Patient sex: M
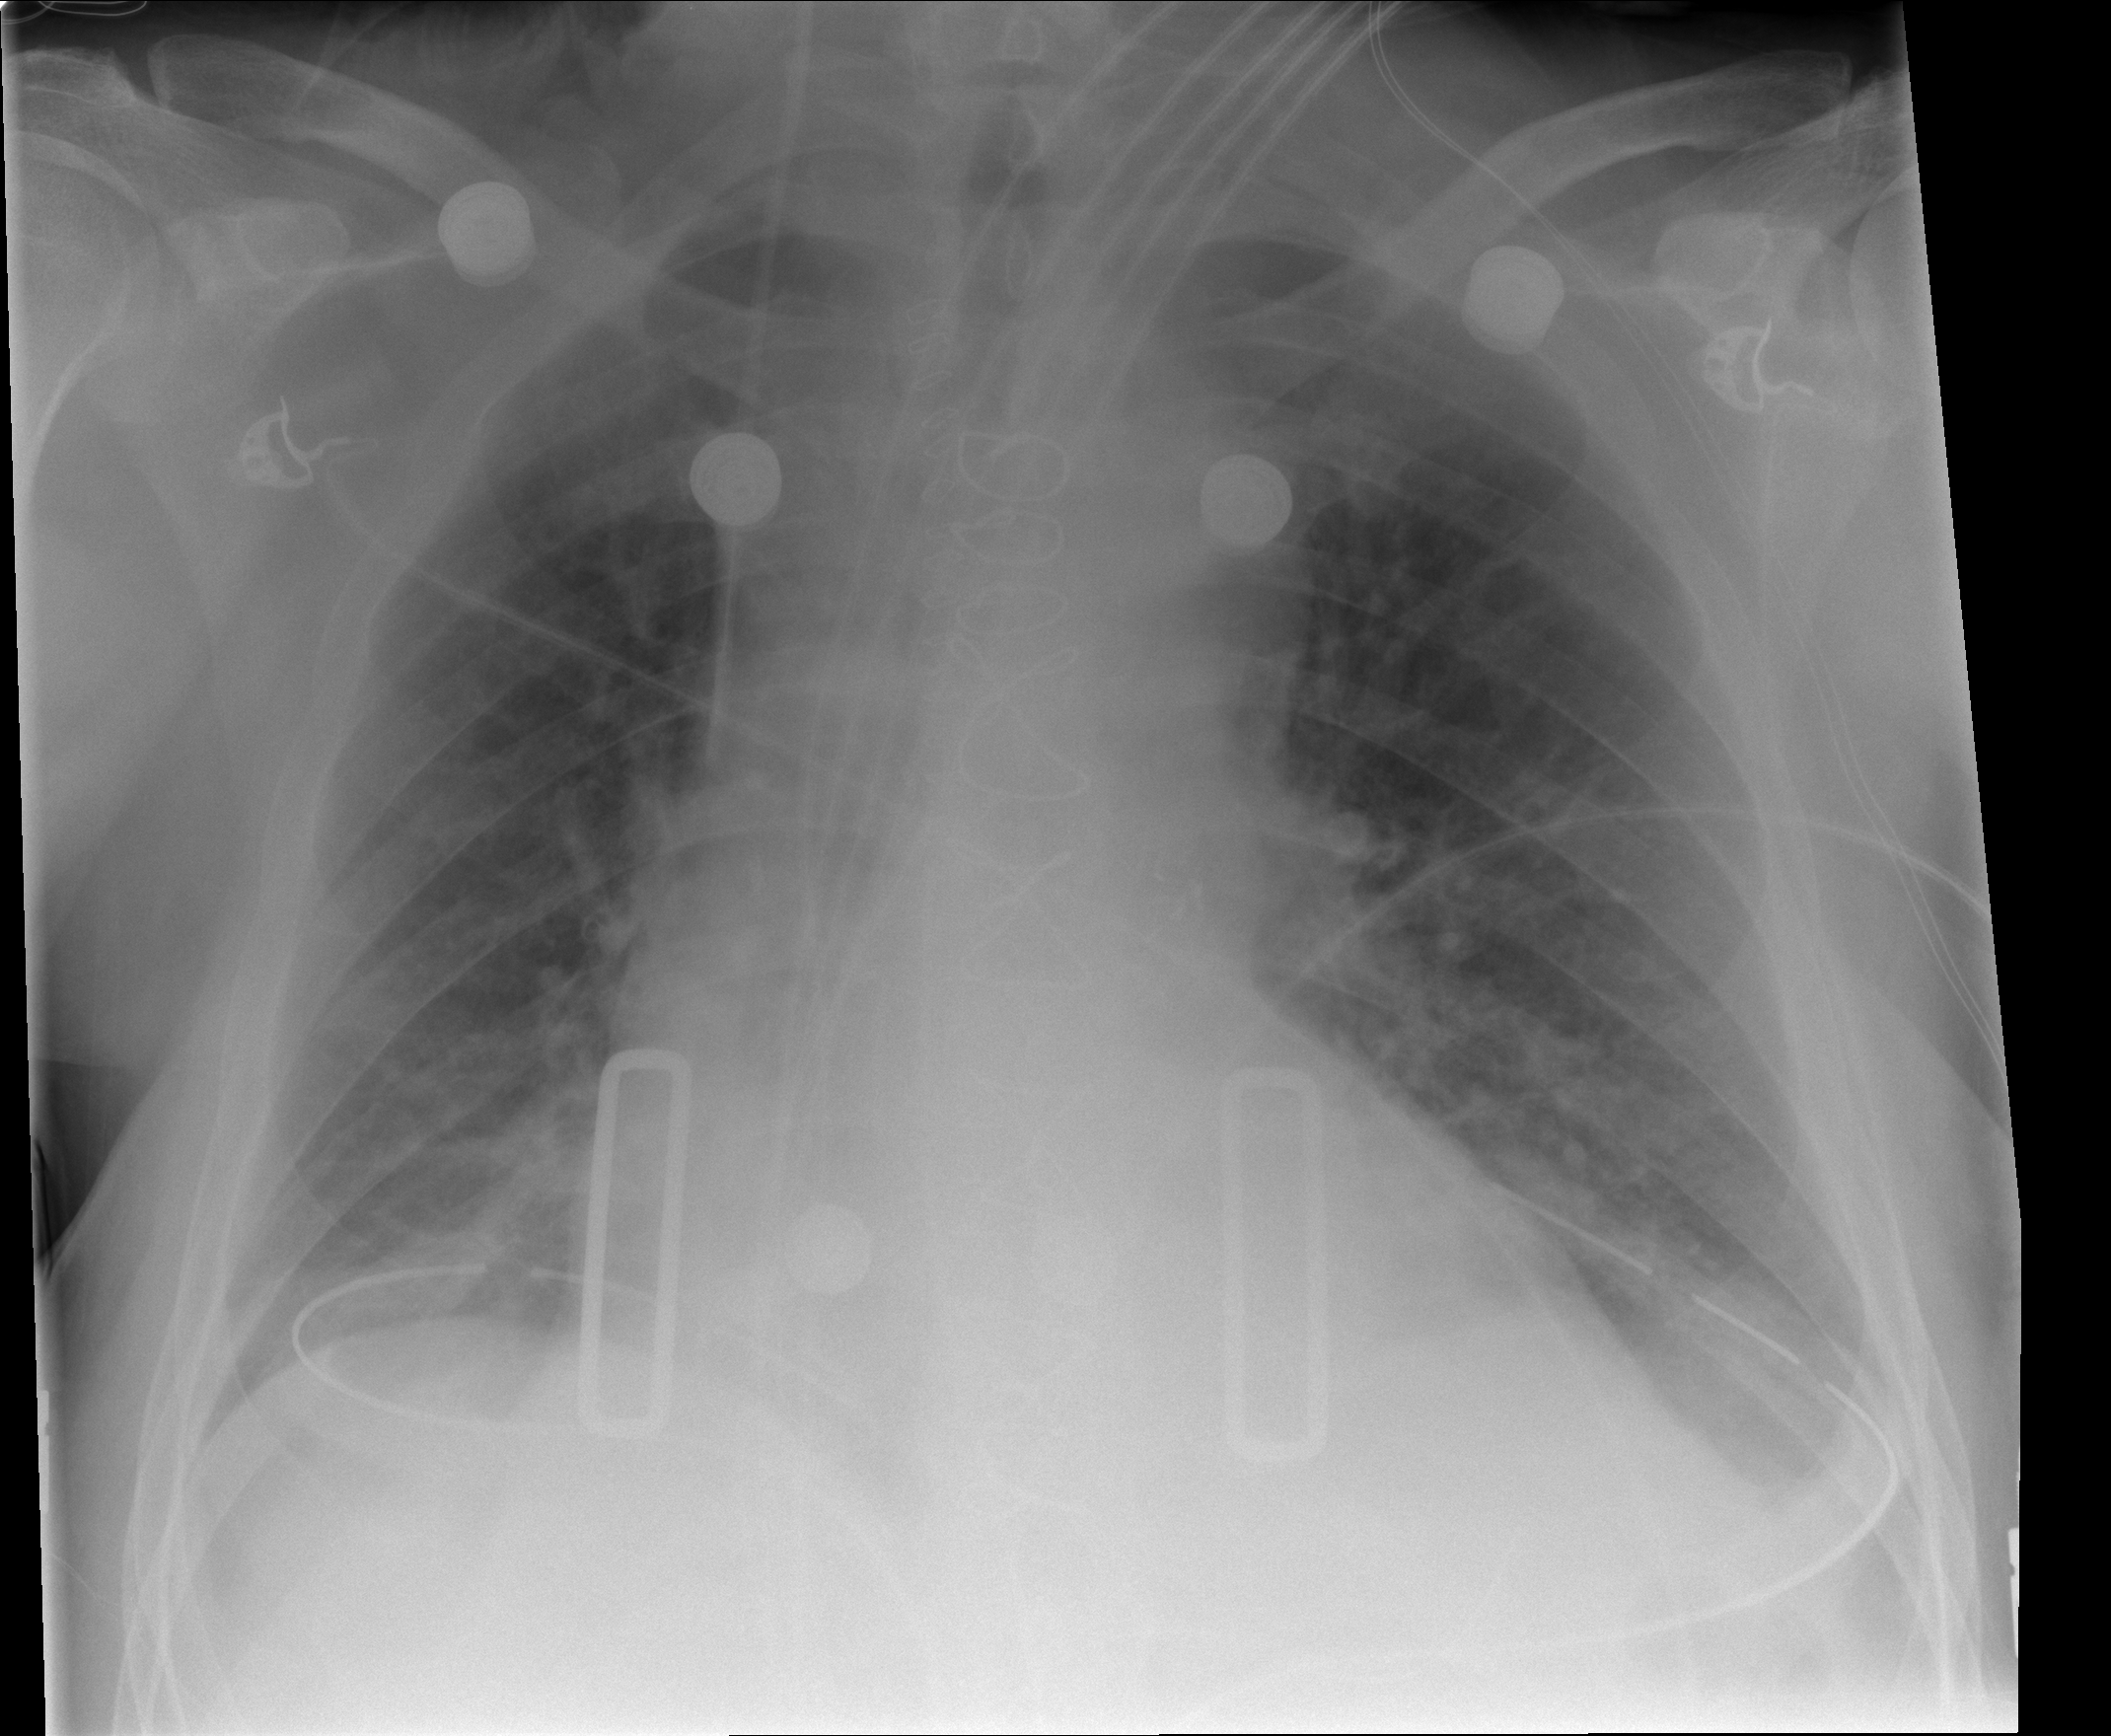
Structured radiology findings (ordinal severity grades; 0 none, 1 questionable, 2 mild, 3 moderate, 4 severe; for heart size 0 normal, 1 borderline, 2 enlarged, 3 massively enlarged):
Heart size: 1
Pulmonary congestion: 0
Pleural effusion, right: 1
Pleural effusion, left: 1
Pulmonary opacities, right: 0
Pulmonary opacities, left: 0
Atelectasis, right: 2
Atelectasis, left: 1